Question: ## Goal
I want to display data into a chart control. Like so:

## Current Problem
My issue is the data (blue line) goes out of the chart. As seen above, it seems as if my data exceeds the viewing pane... I'd like to be able to view the whole thing.
Is it possible to create some sort of padding? Keep in mind, not all values will be in percentage...
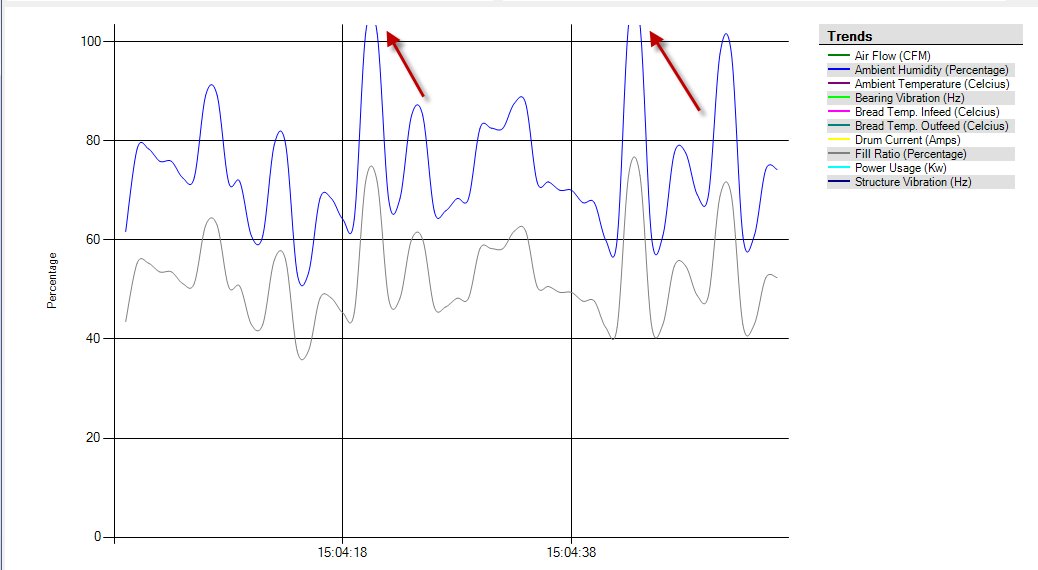
Answer: The solution I used is multiplying the YAxis maximum by 5%.
This creates a small padding over my maximum values which enables me to view it correctly. Not very elegant but it does the job for now.
Perhaps there are better answers but this worked great.